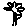
Label: flower